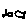
Label: fish